Field crop: maize
Growth stage: 2
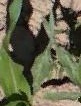
Species: maize